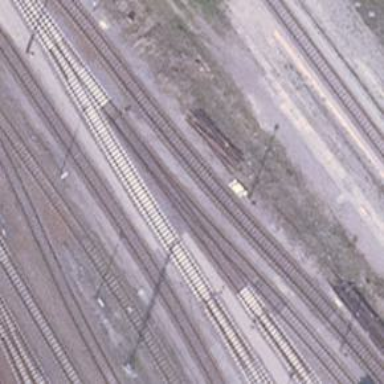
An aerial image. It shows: Railway switch.